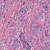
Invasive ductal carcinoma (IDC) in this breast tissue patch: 1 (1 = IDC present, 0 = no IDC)